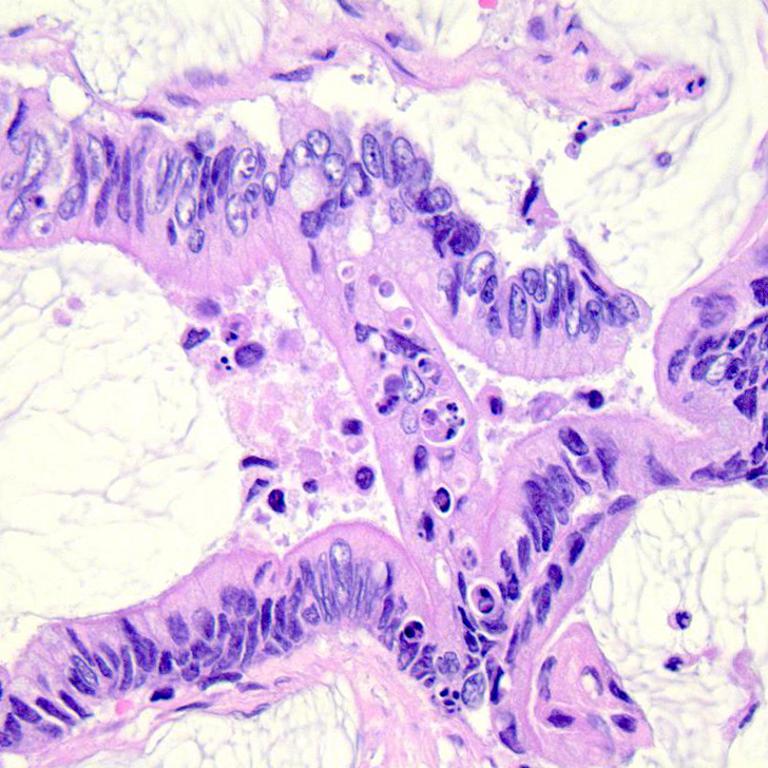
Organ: colon
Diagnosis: adenocarcinomas